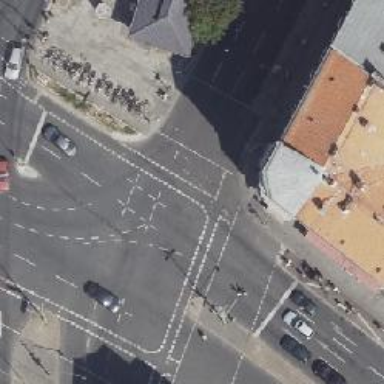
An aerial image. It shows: Footway crossing equipped with traffic signals.